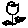
Label: flower